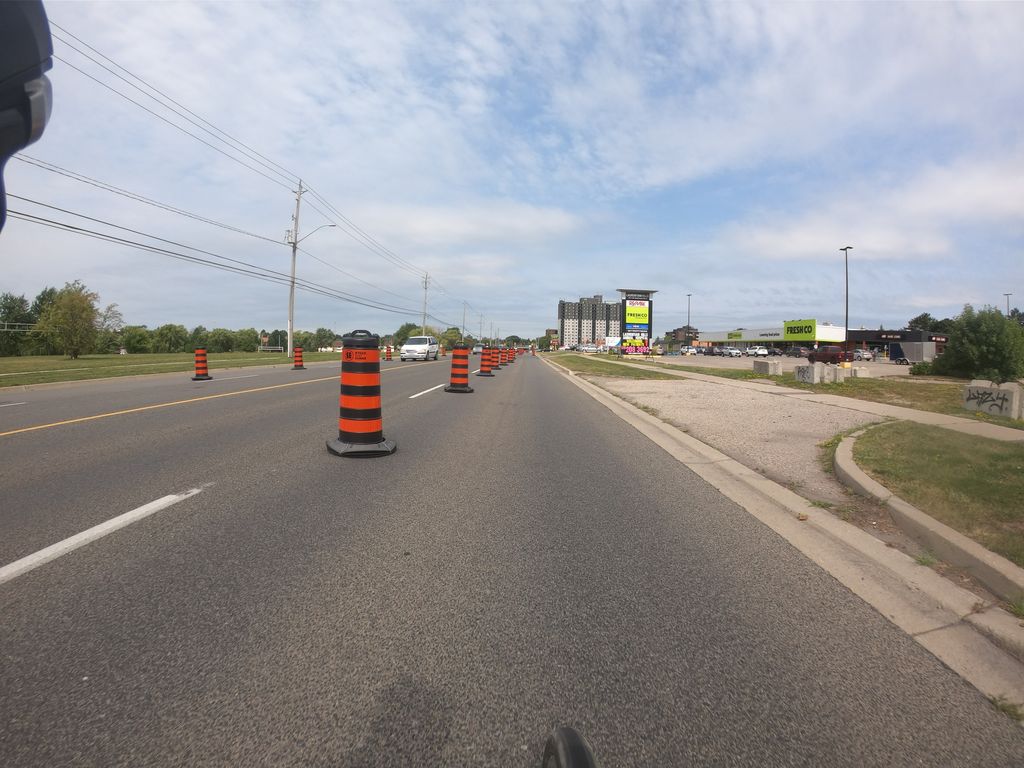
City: kitchener-waterloo